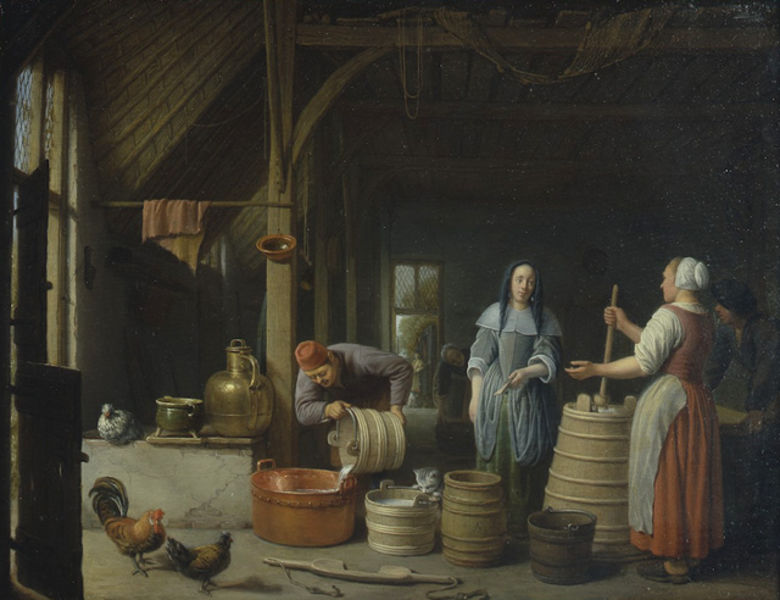
Titel: Häusliche Milchverarbeitung
Künstler: Hendrik Martensz. Sorgh
Standort: Karlsruhe
Institution: Staatliche Kunsthalle Karlsruhe
Schlagwörter: blau, dunkel, gemälde, mann, schatten, vogel, wasser, weiß, frauen, menschen, wäsche, braun, fenster, frau, holz, hut, kleid, kleider, licht, männer, raum, schwarz, szene, tür, dach, gebäude, haus, rot, tier, tiere, tuch, haube, malerei, kappe, mütze, wand, alte, schüssel, taube, bild, bildnis, holland, innenraum, niederlande, öl, vögel, hütte, boden, land, gewand, mantel, decke, innen, arbeit, bauern, genre, landleben, ofen, sack, schuppen, kanne, krug, kübel, schürze, topf, magd, bogen, genrebild, genremalerei, türen, schuhe, arbeiten, bäuerin, trage, mauer, farbe, bauernhof, hof, naiv, einfach, kopftuch, handtuch, balken, stube, bauer, tor, pfosten, töpfe, bad, waschen, katze, gefäß, messing, nahrung, bücken, scheune, palast, milch, geschirr, gestik, fass, hauben, holzdecke, gefässe, kätzchen, zuber, küche, geflügel, pantoffel, schlappen, werkstatt, krüge, mittelalter, kopftücher, bauernhaus, stall, landwirtschaft, trog, butter, fässer, stange, hahn, bottich, huhn, käse, schüsseln, hausarbeit, eimer, joch, stampfen, schlagen, rühren, holzhaus, stadel, kessel, naschen, gebälk, gockel, henne, hennen, hühner, gel, bütte, holzschuh, bäurin, mägde, butterfass, tenne, fes, lebensmittel, sahne, gießen, schütten, bottiche, stößel, tröge, fez, geräte, molkerei, waschküche, füllen, kupferkessel, gebääude, kippen, tonnen, nahrungsmittel, hintertür, stampfer, tratschen, lab, krog, 1600, buttern, reiche frau, bauerstall, geb#lk, w#sche, hatze, sennerei, milchfässer, wäscherei fässer hahn scheune, gouda, trogh, käserei